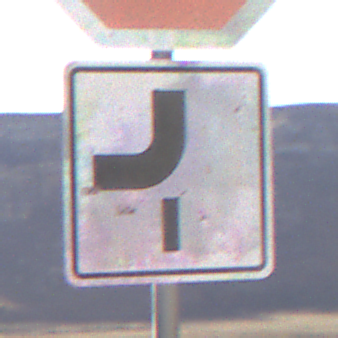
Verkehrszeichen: VerlaufVorfahrtsstrasse7
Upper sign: Stop
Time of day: MorningAfternoon
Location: Outdoor (Nature)
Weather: PartlyCloudy
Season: NotSpecified
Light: Natural